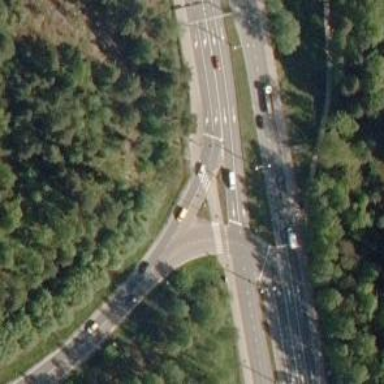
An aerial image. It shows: Asphalt motorway link.